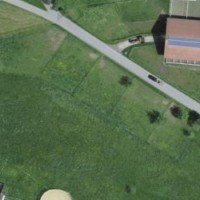
EUNIS habitat code: 24
Species observed at this site:
Juglans regia